Question: I am trying to incorporate <URL> as a dependency for my Android tests using the following build.gradle configuration:
'''
dependencies{
compile 'com.android.support:appcompat-v7:21.0.+'
androidTestCompile('org.mockito:mockito-core:1.9.5')
androidTestCompile('com.google.dexmaker:dexmaker:1.2')
androidTestCompile('com.google.dexmaker:dexmaker-mockito:1.2')
androidTestCompile('org.powermock:powermock-module-junit4:1.5.5') {
exclude module: 'junit'
}
androidTestCompile('org.powermock:powermock-api-mockito:1.5.5') {
exclude module: 'mockito-all'
}
}
'''
However, the compiler is complaining that
'''
Error:Gradle: Execution failed for task ':app:packageDebugTest'.
> Duplicate files copied in APK mockito-extensions/org.mockito.plugins.MockMaker
File 1: ~/.gradle/caches/modules-2/files-2.1/com.google.dexmaker/dexmaker-mockito/1.2/b99884a4c6ef6335ba376f79aa79632b2421c17c/dexmaker-mockito-1.2.jar
File 2: ~/.gradle/caches/modules-2/files-2.1/com.google.dexmaker/dexmaker-mockito/1.2/b99884a4c6ef6335ba376f79aa79632b2421c17c/dexmaker-mockito-1.2.jar
'''
Looking into the jar structure, I noticed that both Dexmaker and Powermock declare a 'MockMaker' in 'mockito-extensions'

What is a MockMaker? How do they differ?
And the most important question: Is it possible to get Powermock to work nicely with Dexmaker?
Thanks in advance. Any help would be greatly appreciated.
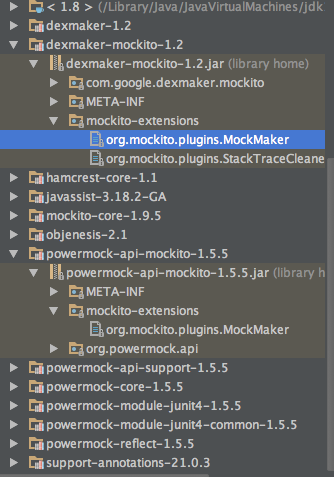
Answer: MockMaker is a glue module that integrates dexmaker with Mockito. It does what's necessary for Mockito to generate concrete classes with Dalvik .dex files instead of JVM .class files.
It's possible that Powermock will work with Dexmaker, but it's unlikely advanced Powermock features will work. In particular, Powermock <URL>:
>
That custom class loader is unlikely to work on dalvikvm.